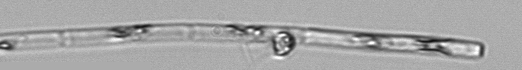
Label: Guinardia_delicatula